Question: I have some problem to upload pictures to magento media storage. As you can see on my attached picture, that feature where I should be able to upload picture, it disappeared. Could it be some update problem or what do you think? Did you have this kind of issues...?
magento media storage

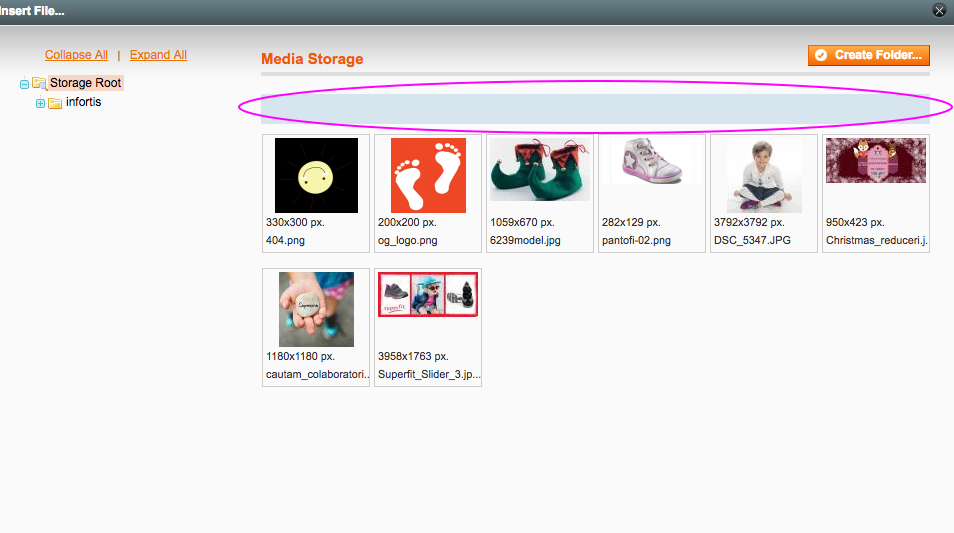
Answer: In Chrome go to 'chrome://settings/content/flash' and add your domain name to the allow list. If your site is example.com then just add '[*.]example.com' to the allow list.
<URL>
Basically a recent Chrome update (and other browsers are soon to follow with the <URL> made it so that flash has to be approved prior to running. For some reason the browser doesn't ask first like it's set to, so whitelisting the site should fix the problem.